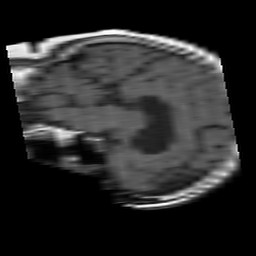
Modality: T1w
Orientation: sagittal
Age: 78
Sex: female
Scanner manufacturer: philips
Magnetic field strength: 1.5 T
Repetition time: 0.6147 s
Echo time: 0.014 s